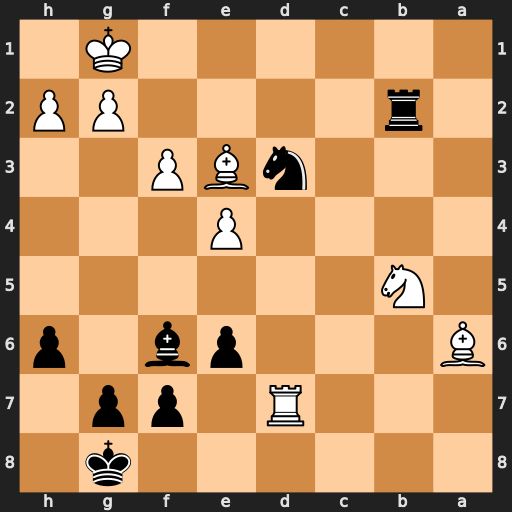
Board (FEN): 6k1/3R1pp1/B3pb1p/1N6/4P3/3nBP2/1r4PP/6K1
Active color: b
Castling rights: -
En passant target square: -
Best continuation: Rb1+ Bc1 Rxc1#